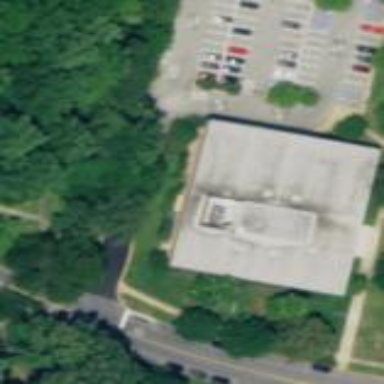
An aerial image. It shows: Public library building.